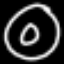
Label: donut